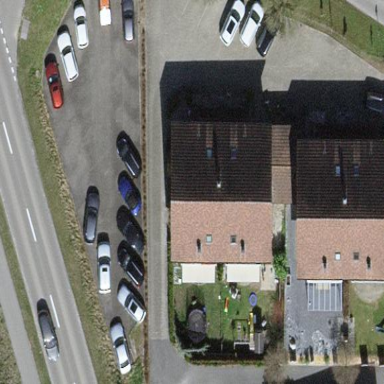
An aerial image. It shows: Simple house.